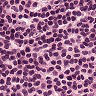
Metastatic tissue present: no